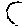
Label: hexagon